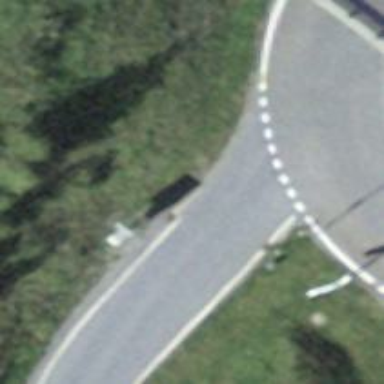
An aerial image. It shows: Lift gate barrier.